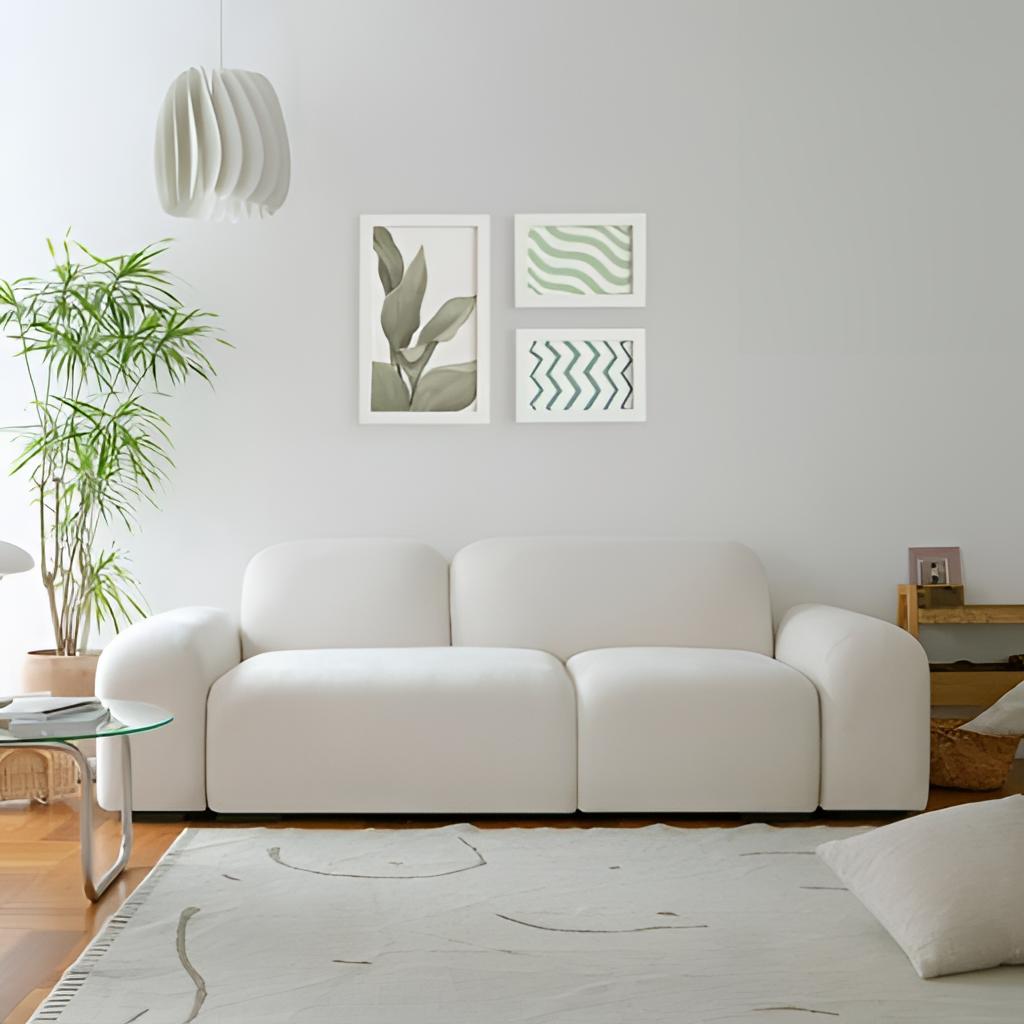
fabric sofa, living room, gray paint wallpaper, with solid pattern, wood flooring, with plank pattern, modern